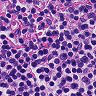
Metastatic tissue present: no